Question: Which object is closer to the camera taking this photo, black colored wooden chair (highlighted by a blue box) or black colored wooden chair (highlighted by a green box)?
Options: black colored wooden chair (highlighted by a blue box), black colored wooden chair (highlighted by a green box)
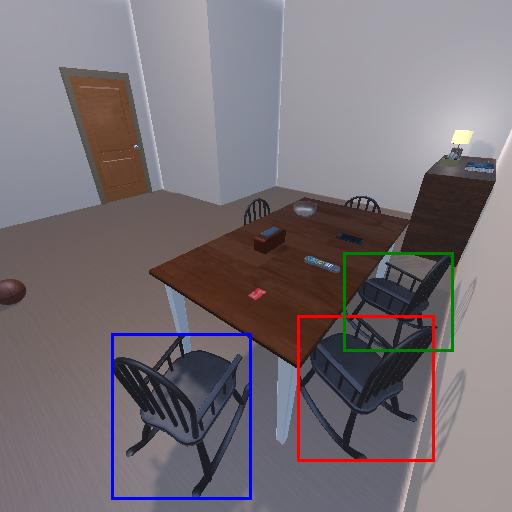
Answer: black colored wooden chair (highlighted by a blue box)